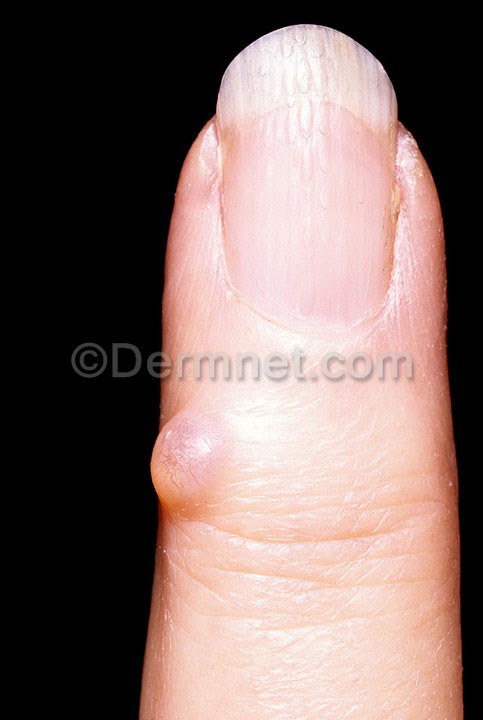
Disease: Nail Fungus and other Nail Disease